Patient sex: F
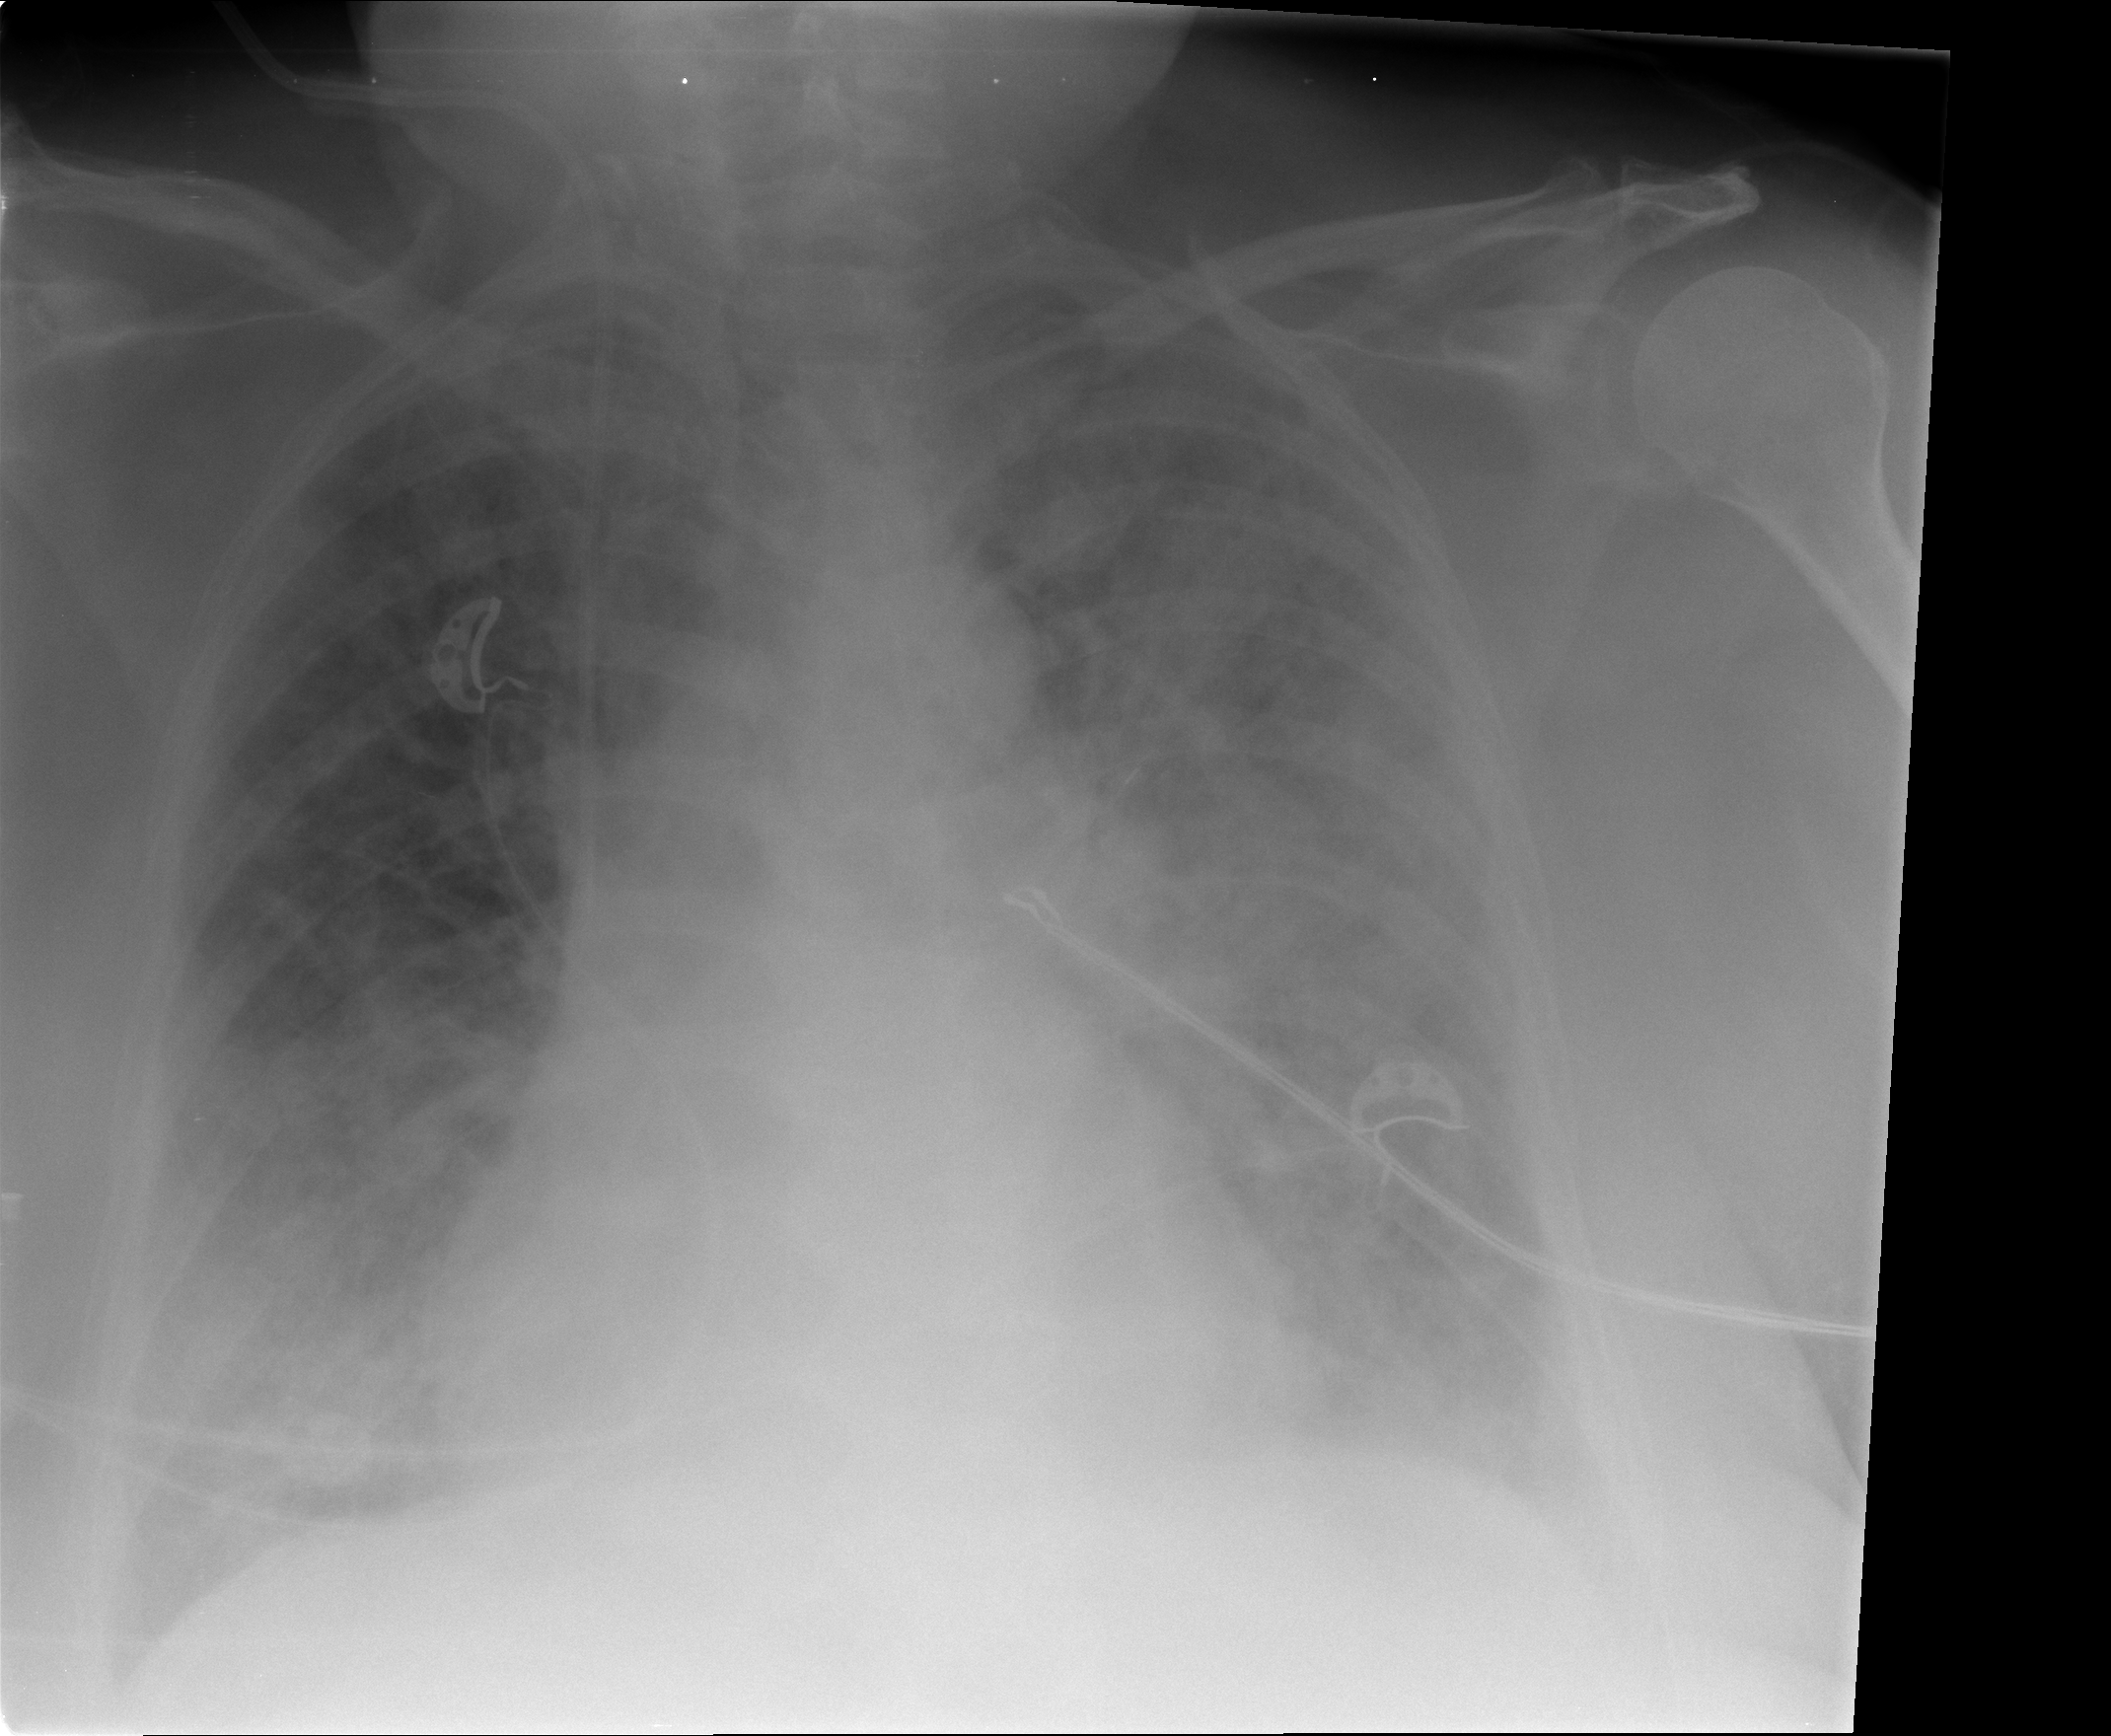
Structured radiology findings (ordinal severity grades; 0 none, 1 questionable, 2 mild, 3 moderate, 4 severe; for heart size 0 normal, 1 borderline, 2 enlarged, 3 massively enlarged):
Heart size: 2
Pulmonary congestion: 2
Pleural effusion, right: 0
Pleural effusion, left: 1
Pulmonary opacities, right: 3
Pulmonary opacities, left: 4
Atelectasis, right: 3
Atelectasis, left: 3